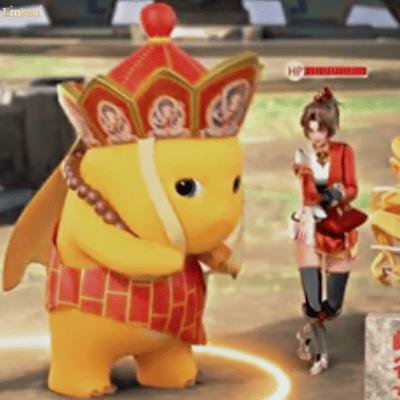
Label: nailong